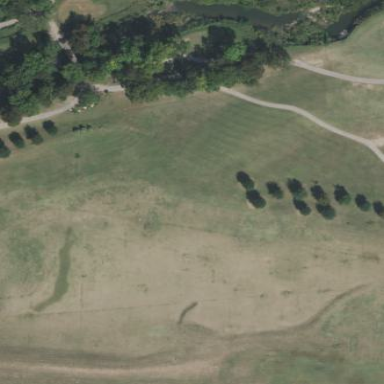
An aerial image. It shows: Grassy area used as driving range for golf.